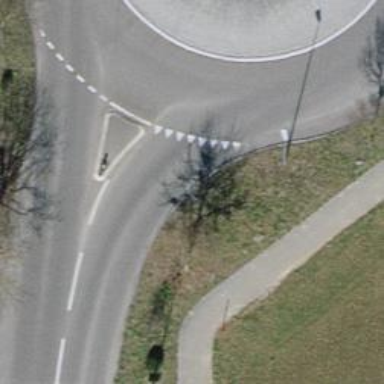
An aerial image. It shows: Road with "give way" sign.